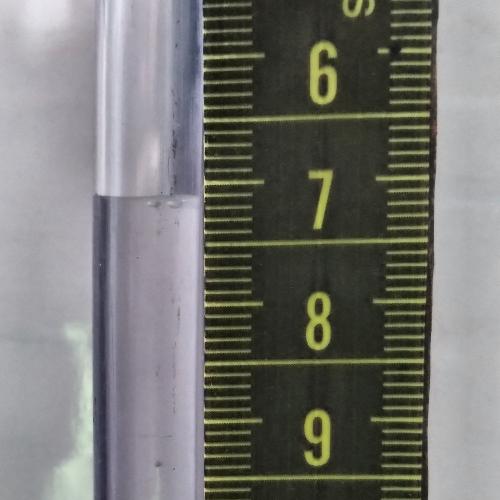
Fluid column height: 7.1 cm